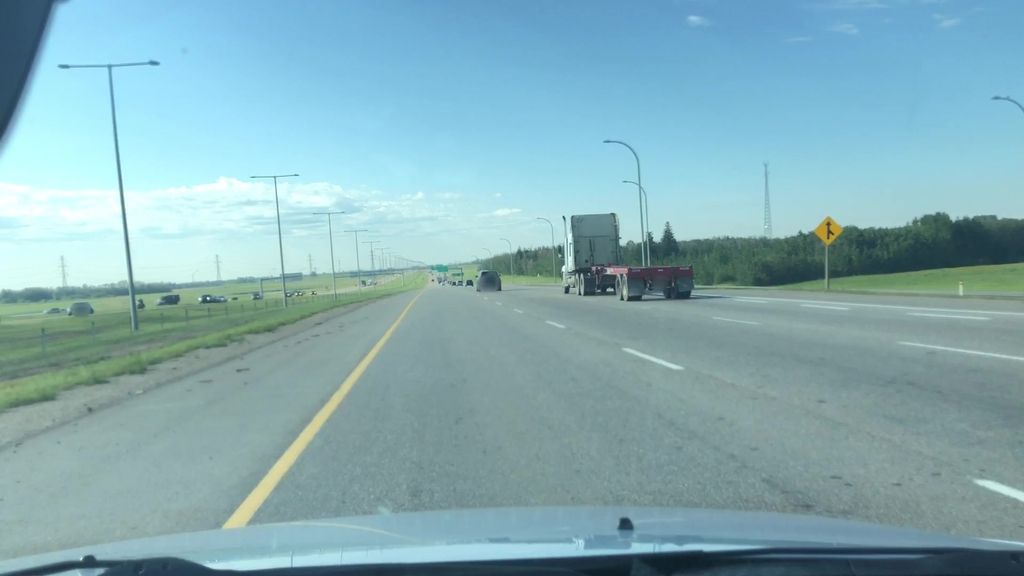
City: edmonton